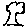
Label: tree